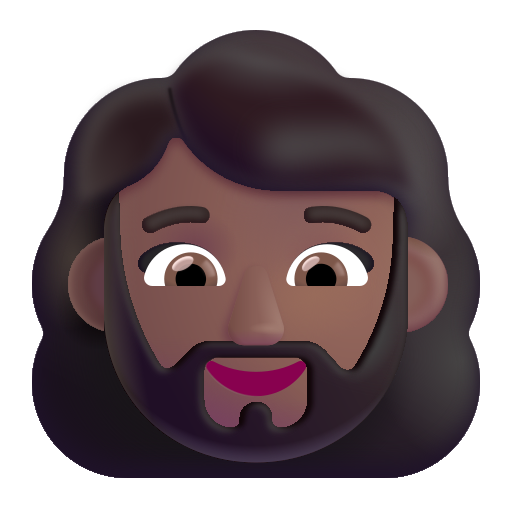
woman beard color  dark